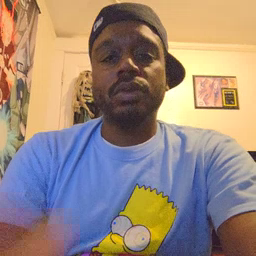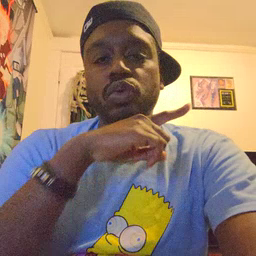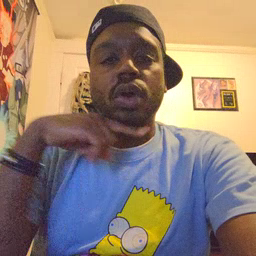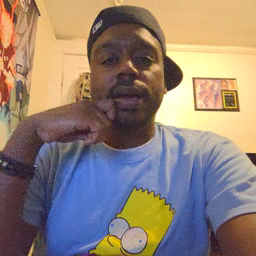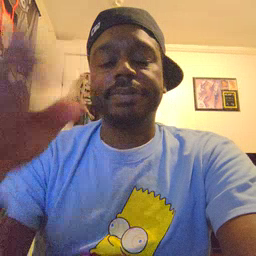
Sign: dry